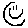
Label: smiley face